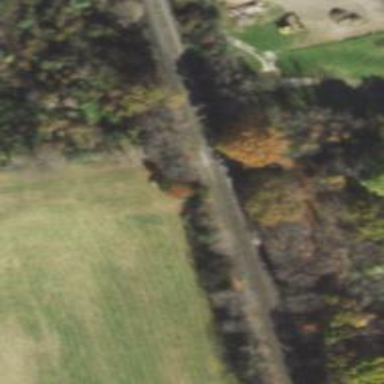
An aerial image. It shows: Railway track.